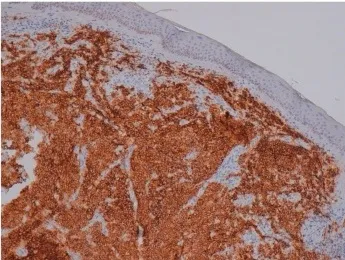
Monotonous dermal round cell infiltrate and diffuse pattern of infiltration; B) CD56 100 x.
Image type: pathology (immunostaining)